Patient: sex M, age 49
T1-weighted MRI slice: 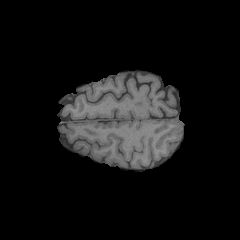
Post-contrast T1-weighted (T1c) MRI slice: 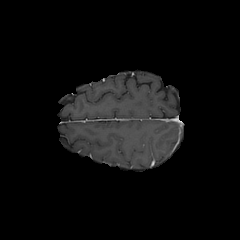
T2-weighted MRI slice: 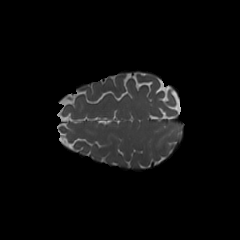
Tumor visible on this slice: no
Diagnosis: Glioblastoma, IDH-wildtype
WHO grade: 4